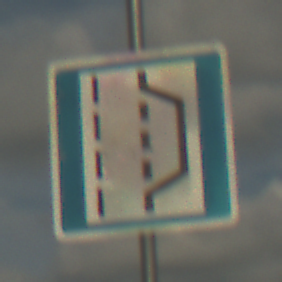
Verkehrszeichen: NothalteUndPannenbucht
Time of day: Midday
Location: Outdoor (RoadRail)
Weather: PartlyCloudy
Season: NotSpecified
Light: Natural